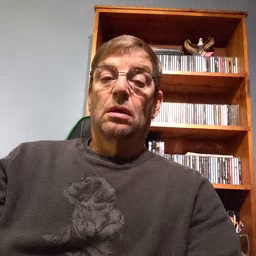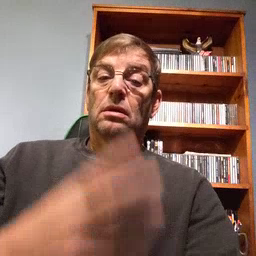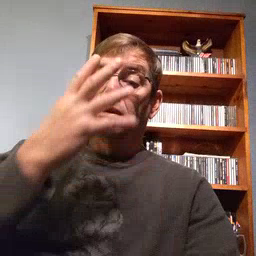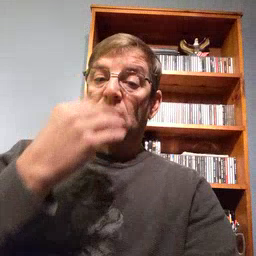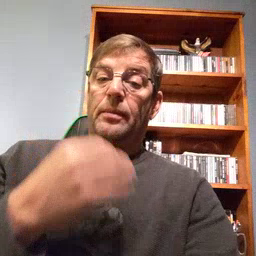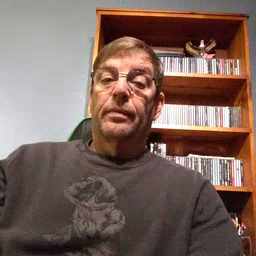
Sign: sleep